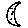
Label: moon